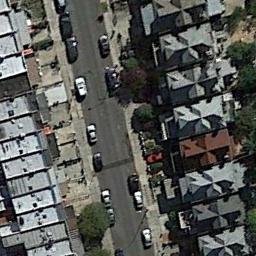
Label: dense_residential